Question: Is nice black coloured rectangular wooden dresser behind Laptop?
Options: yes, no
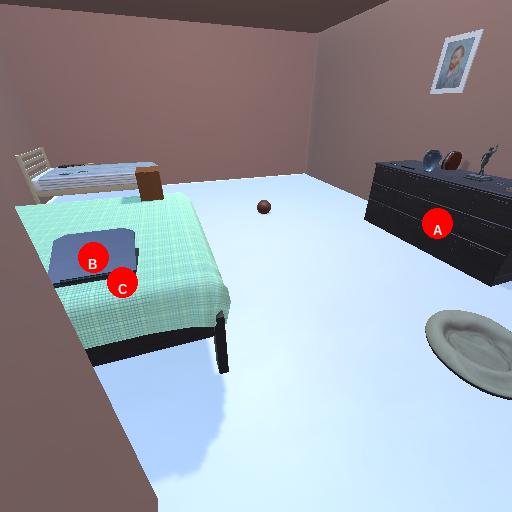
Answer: yes